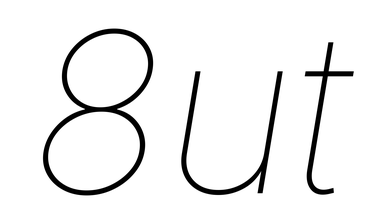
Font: Inter-Italic_Thin_Italic